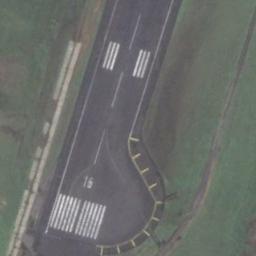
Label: runway